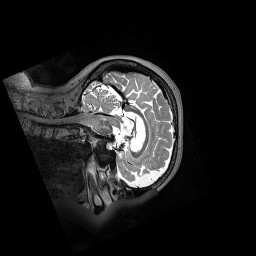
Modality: T2w
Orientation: sagittal
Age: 82
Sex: male